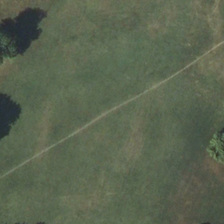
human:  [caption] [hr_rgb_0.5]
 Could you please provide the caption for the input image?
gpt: several green trees are near a large piece of green meadow .

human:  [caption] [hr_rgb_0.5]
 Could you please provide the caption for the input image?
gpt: several green trees are near a large piece of green meadow .

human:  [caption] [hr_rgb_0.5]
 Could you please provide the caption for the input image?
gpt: several green trees are near a large piece of green meadow .

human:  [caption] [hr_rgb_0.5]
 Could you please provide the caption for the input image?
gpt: several green trees are near a large piece of green meadow .

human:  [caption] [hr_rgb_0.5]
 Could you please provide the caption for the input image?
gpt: several green trees are near a large piece of green meadow .